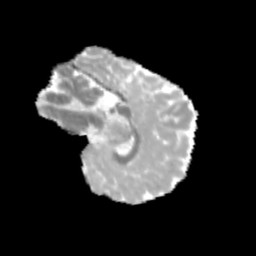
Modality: MD
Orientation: sagittal
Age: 11
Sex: male
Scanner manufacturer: siemens
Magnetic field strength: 3 T
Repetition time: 3.8 s
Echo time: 0.07 s